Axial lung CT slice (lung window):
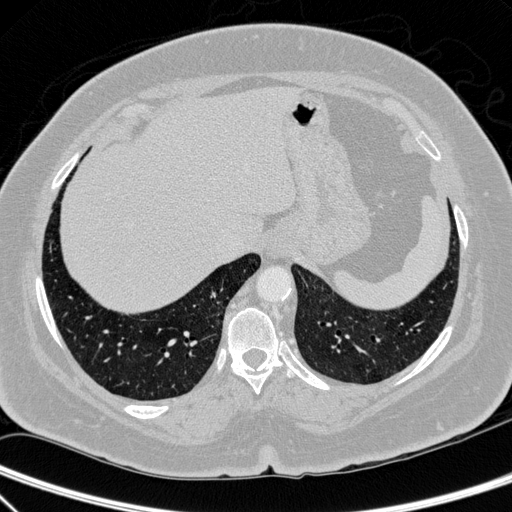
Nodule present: no